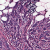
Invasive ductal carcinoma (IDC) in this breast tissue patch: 1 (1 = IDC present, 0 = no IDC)